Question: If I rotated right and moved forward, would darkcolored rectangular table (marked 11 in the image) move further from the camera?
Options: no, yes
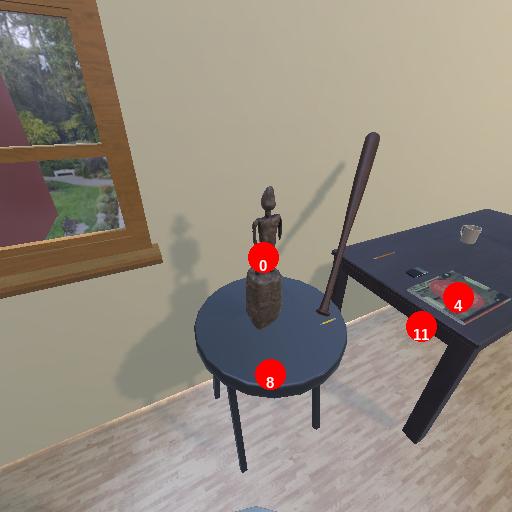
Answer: no